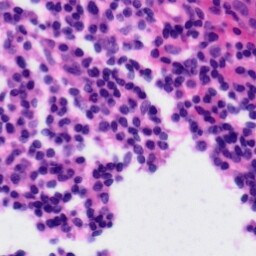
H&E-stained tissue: Tonsil